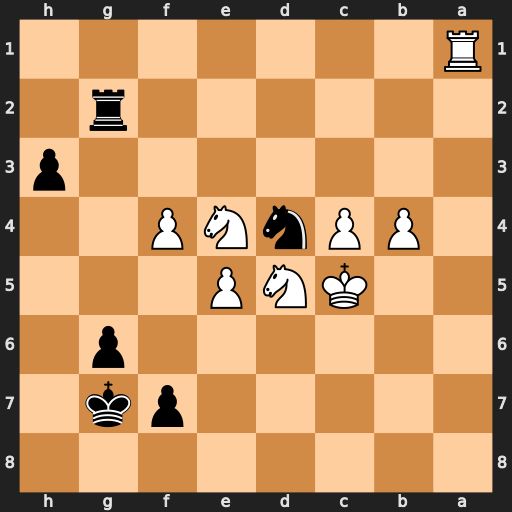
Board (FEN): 8/5pk1/6p1/2KNP3/1PPnNP2/7p/6r1/R7
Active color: b
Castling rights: -
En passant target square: -
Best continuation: Nb3+ Kb6 Nxa1 c5 h2